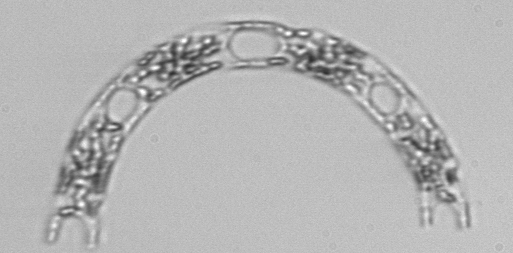
Label: Eucampia